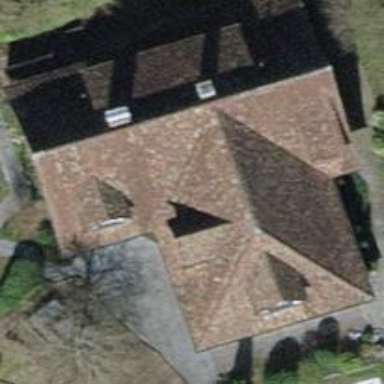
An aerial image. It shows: Building with tiled roof.